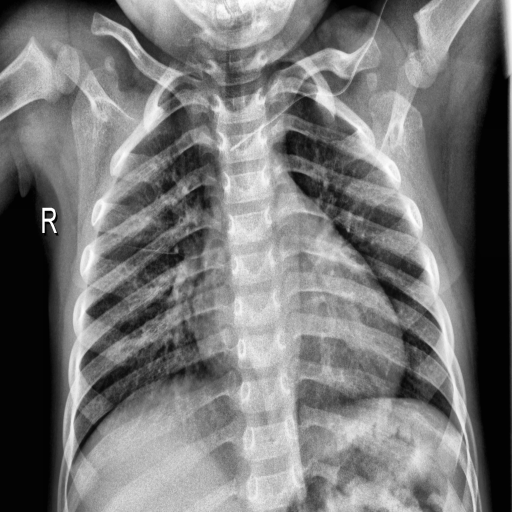
Finding: NORMAL